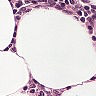
Metastatic tissue present: no